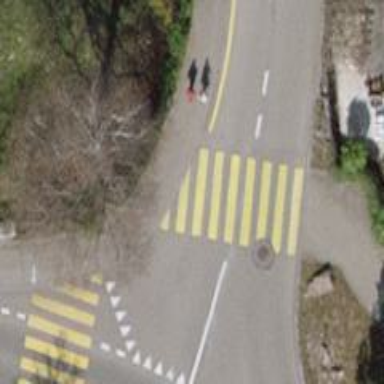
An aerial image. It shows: Uncontrolled road crossing.